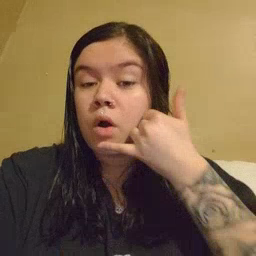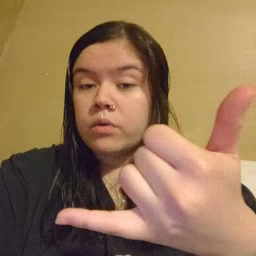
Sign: callonphone